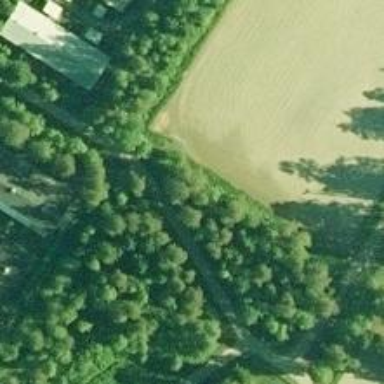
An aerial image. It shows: Cycleway.